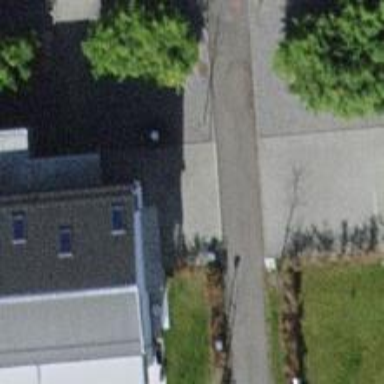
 deciduous tree in urban area. There is bollard acting as barrier nearby."